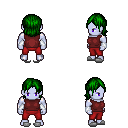
a pixel art fantasy rpg character, male body template, dark elf, purple skin, maroon sleeveless shirt, red pants, green long bangs hairstyle, white cloth bracers, white slippers, four views (front, back, left, right), 2x2 character sprite sheet, small pixel art, hard edges, no anti-aliasing